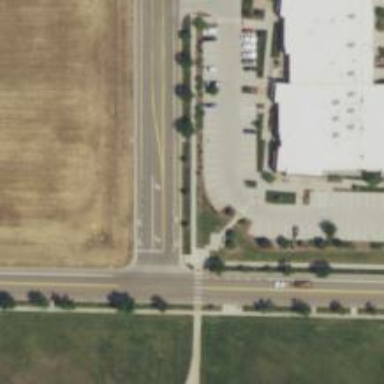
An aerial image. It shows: Stop road.